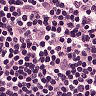
Metastatic tissue present: no